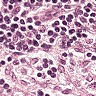
Metastatic tissue present: no